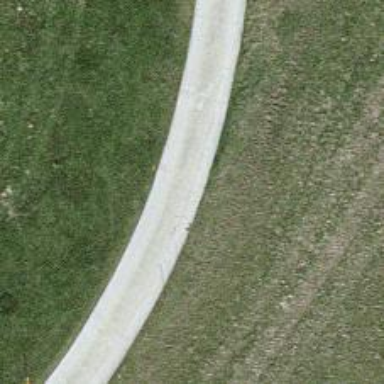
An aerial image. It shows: Well-maintained track road with grade 1 tracktype.